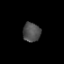
Tissue: prostate
Cell type: T cells
Senescence score: 0.2973
Nuclear area (px): 328
Mean DAPI intensity: 79.18